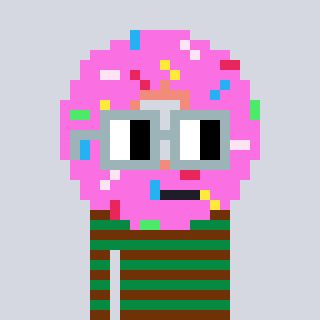
a pixel art character with square dark gray glasses, a doughnut-shaped head and a green-colored body on a cool background